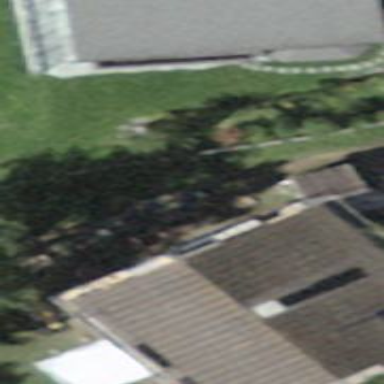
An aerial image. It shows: Building with tiled roof.